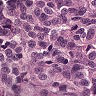
Metastatic tissue present: yes